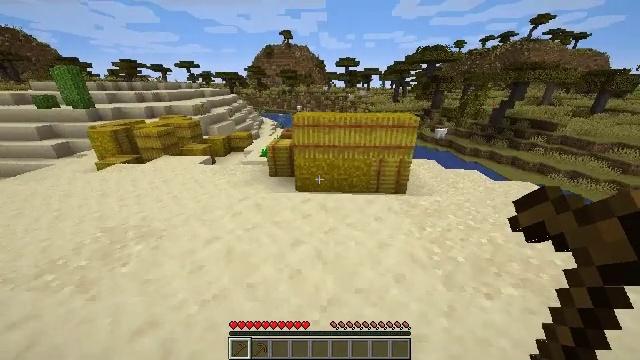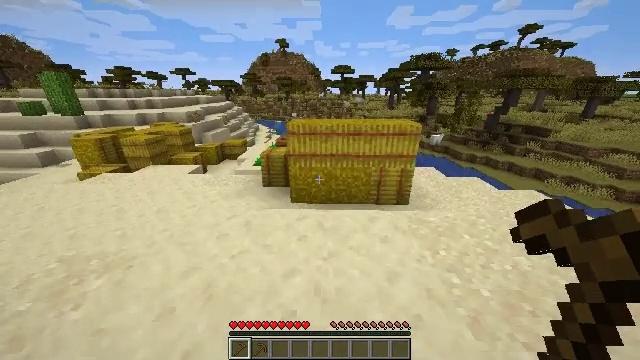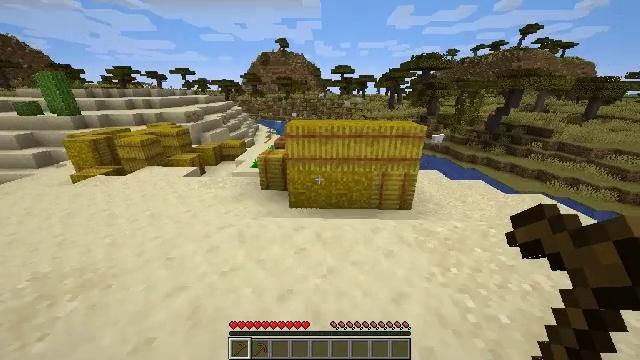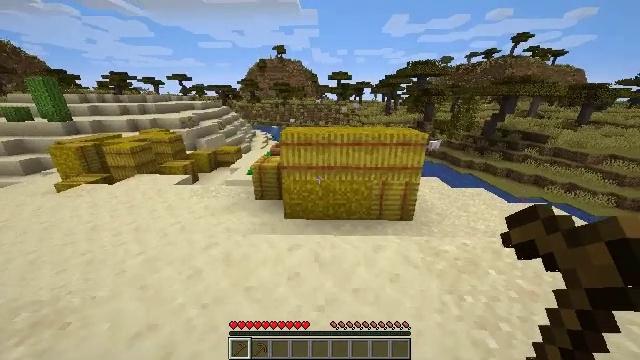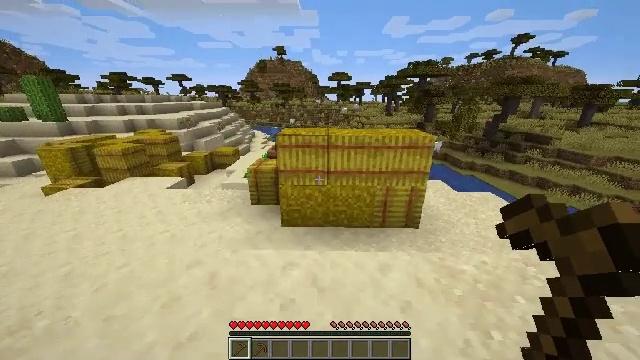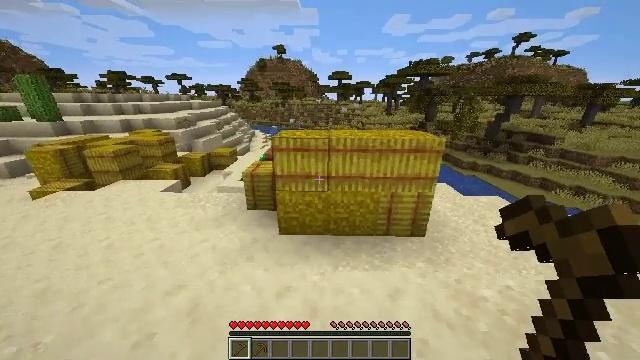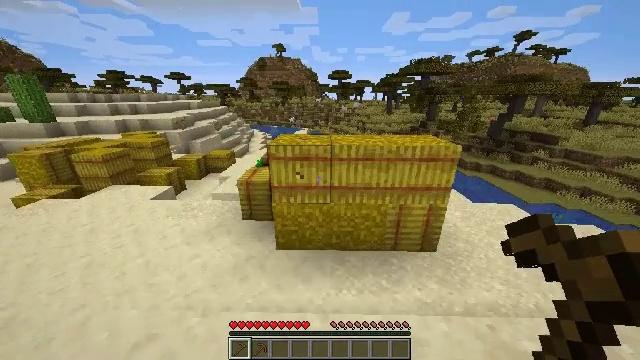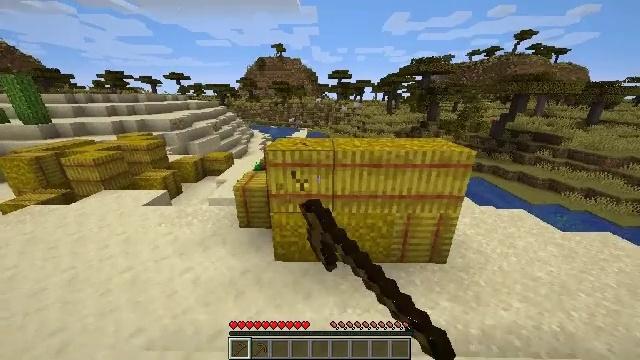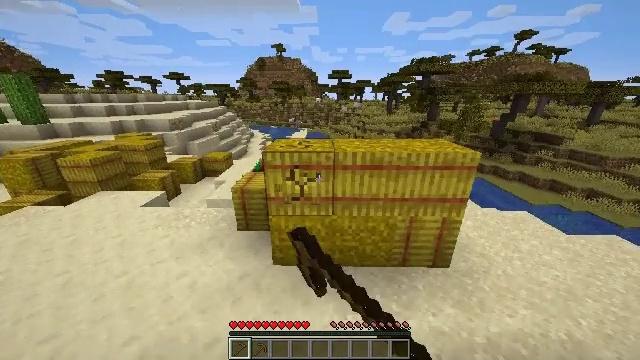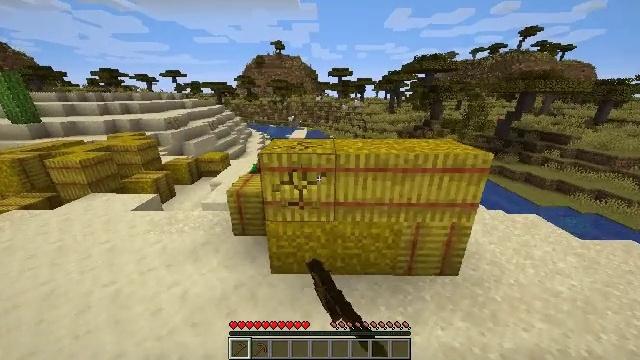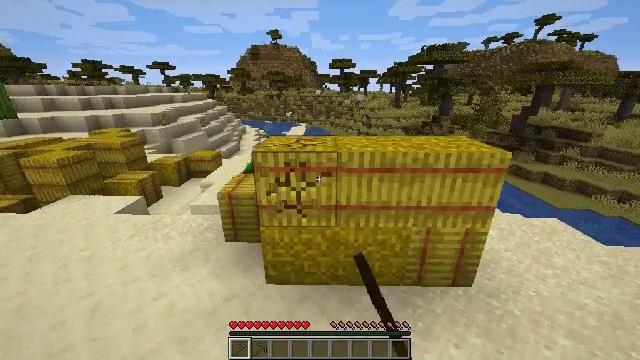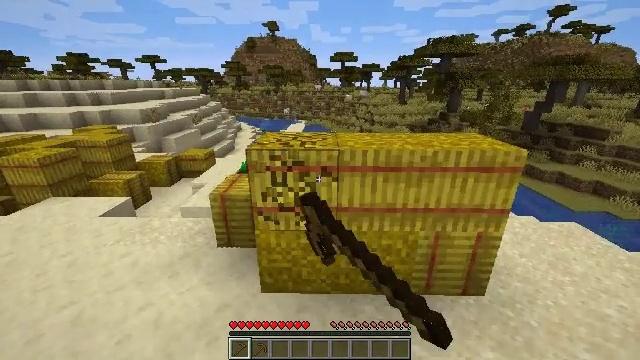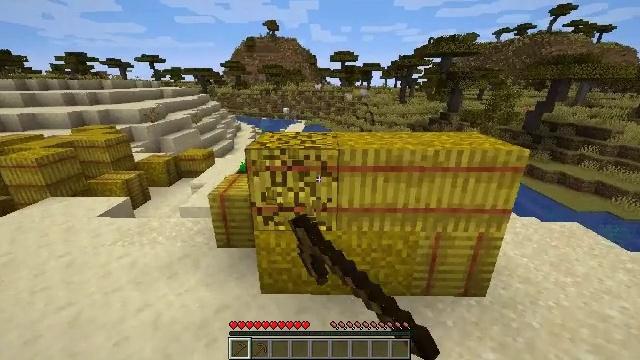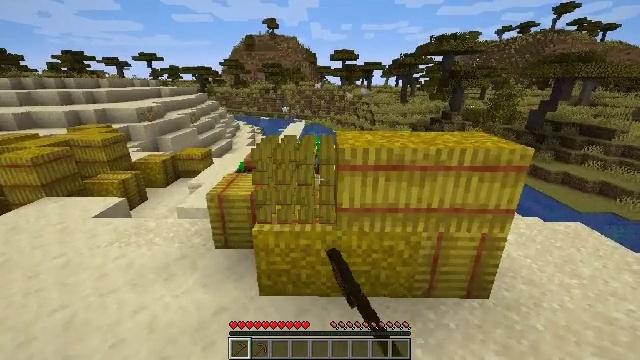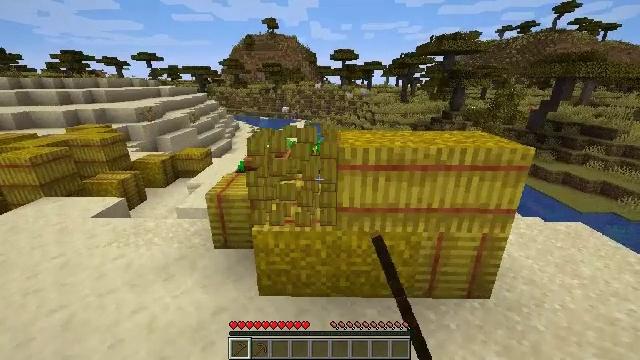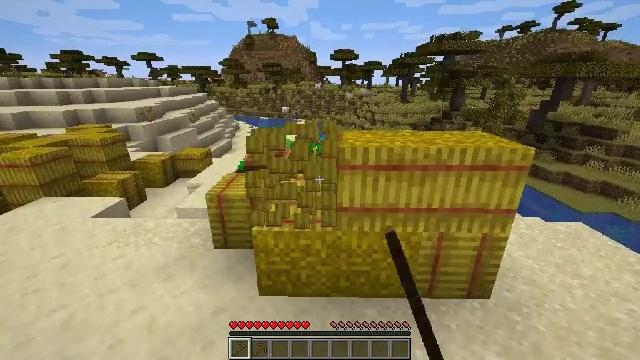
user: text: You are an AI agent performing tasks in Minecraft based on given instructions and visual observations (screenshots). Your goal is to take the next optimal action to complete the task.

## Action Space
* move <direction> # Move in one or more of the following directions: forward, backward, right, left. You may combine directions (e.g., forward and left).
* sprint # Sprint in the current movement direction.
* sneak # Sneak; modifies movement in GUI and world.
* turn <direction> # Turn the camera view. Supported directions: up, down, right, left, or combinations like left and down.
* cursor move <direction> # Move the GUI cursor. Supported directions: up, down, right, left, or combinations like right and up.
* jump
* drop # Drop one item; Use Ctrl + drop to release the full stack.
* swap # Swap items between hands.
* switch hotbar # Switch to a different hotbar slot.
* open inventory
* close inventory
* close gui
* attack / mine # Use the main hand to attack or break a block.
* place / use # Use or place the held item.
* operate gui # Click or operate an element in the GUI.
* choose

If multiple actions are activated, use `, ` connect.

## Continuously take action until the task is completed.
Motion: motion action
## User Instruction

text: Break the hay block to collect it.
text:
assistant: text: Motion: move forward, sprint, turn right and up
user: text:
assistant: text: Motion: move forward, sprint
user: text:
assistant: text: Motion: move forward, turn up
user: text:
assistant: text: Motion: move forward
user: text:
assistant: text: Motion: move forward
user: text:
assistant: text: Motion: move forward, attack / mine
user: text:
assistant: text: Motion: move forward, attack / mine
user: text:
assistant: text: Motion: attack / mine
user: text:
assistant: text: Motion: attack / mine
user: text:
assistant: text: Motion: attack / mine
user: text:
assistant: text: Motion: attack / mine
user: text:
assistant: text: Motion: attack / mine
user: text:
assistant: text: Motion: attack / mine
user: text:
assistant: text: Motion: attack / mine
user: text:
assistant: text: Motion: attack / mine
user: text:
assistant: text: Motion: attack / mine
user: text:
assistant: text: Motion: attack / mine
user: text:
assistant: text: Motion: attack / mine
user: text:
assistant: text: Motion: attack / mine
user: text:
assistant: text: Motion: turn right, attack / mine
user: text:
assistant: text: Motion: turn right, attack / mine
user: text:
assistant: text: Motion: turn right, attack / mine
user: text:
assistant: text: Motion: attack / mine
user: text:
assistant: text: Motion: attack / mine
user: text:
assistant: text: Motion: attack / mine
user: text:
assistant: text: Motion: attack / mine
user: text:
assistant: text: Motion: attack / mine
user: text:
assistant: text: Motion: attack / mine
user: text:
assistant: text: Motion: attack / mine
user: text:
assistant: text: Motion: attack / mine